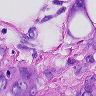
Metastatic tissue present: yes